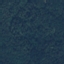
Label: Forest